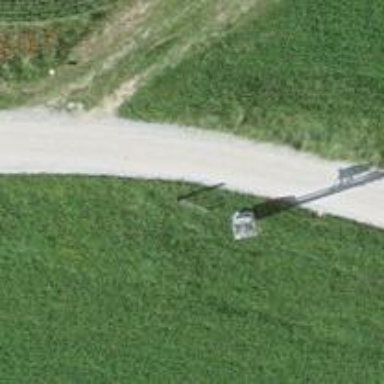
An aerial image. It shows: Distribution transformer on power pole.